Question: In 'MainWindow.xaml' I have a userControl '<control:IBDataGrid></control:IBDataGrid>';And I let the 'IBDataGrid' to handle its own logic.
'''
public IBDataGrid()
{
InitializeComponent();
Ib = new IBQuoteSource();
_vm = new WatchListViewModel(Ib);
WatchList.DataContext = _vm;
_vm.Subscribe();
}
'''
Now the problem is The 'MainWindow' begin to the 'IBDataGrid' before I Debug or Start the program, But I want it to load the userControl when I click . [Right now The Stock Quote begin to update before running the program ].
Is there someway to work around this problem or do I need to redesign the Logic?

Using Mike's answer did stops update the Quotes before starting the program,but then the Quotes stop to update after start the program..
'''
if (!DesignerProperties.GetIsInDesignMode(this))
{
Ib = new IBQuoteSource();
_vm = new WatchListViewModel(Ib);
WatchList.DataContext = _vm;
_vm.Subscribe();
}
'''
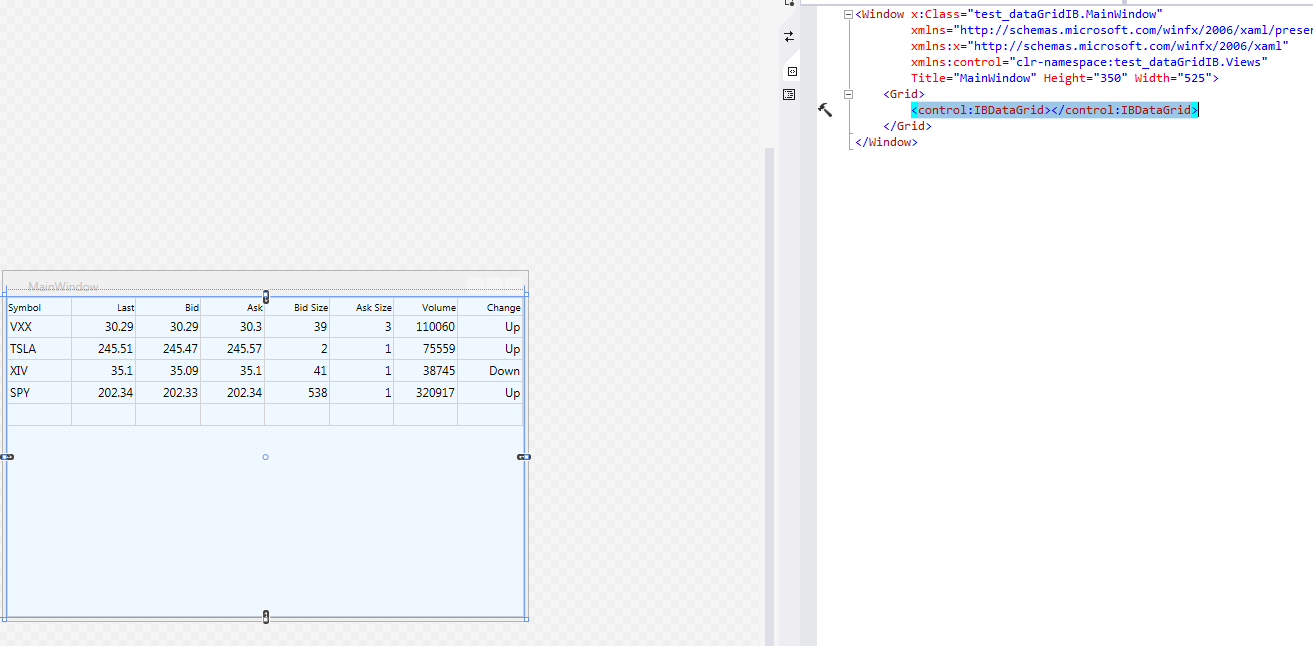
Answer: Simplest solution would probably be to disable subscriptions when running in the designer:
'''
public IBDataGrid()
{
InitializeComponent();
Ib = new IBQuoteSource();
_vm = new WatchListViewModel(Ib);
WatchList.DataContext = _vm;
if (!DesignerProperties.GetIsInDesignMode(this))
_vm.Subscribe();
}
'''